Field crop: tomato
Growth stage: 2
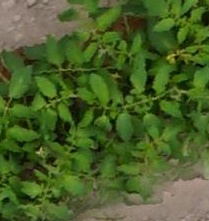
Species: tomato